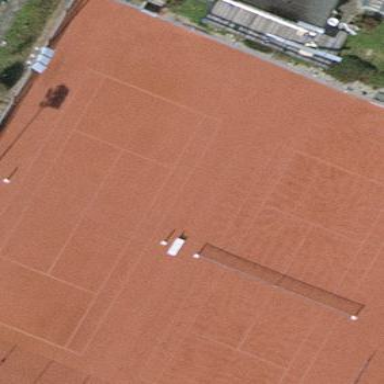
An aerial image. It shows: Clay tennis court pitch.